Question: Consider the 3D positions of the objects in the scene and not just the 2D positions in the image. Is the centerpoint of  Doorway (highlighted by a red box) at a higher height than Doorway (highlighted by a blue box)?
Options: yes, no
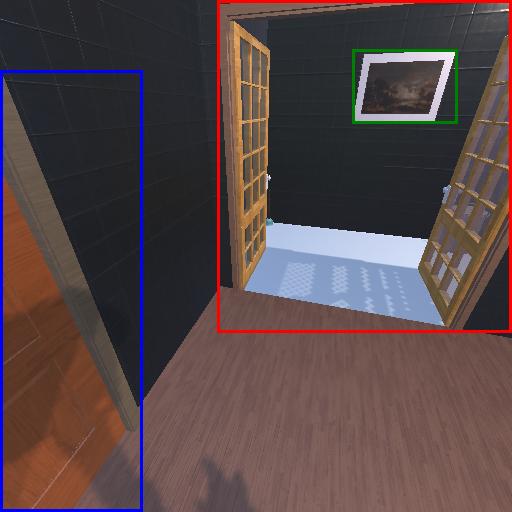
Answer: yes